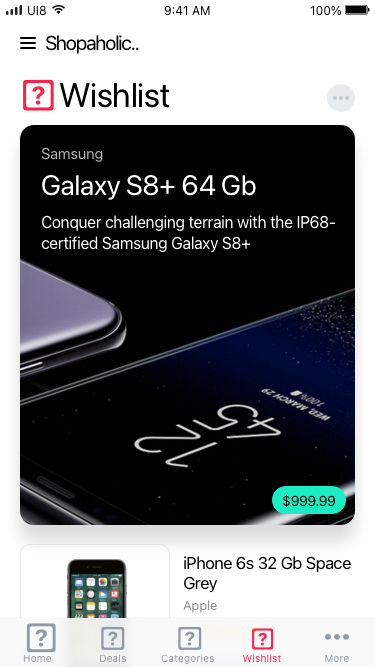
Text in this UI design:
Wishlist

Apple
iPhone 6s 32 Gb Space Grey
5
Conquer challenging terrain with the IP68-certified Samsung Galaxy S8+
Galaxy S8+ 64 Gb
Samsung
Shopaholic..